Field crop: maize
Growth stage: 2
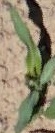
Species: maize